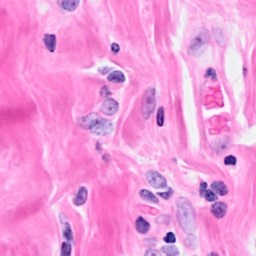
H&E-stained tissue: Breast